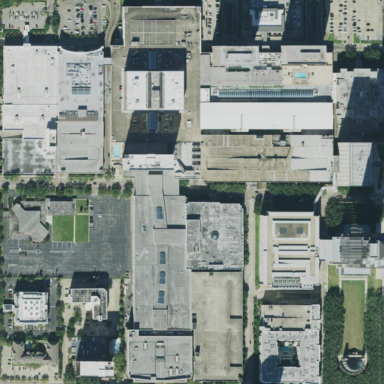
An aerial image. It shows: Mall building.